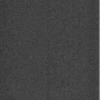
Label: dusty